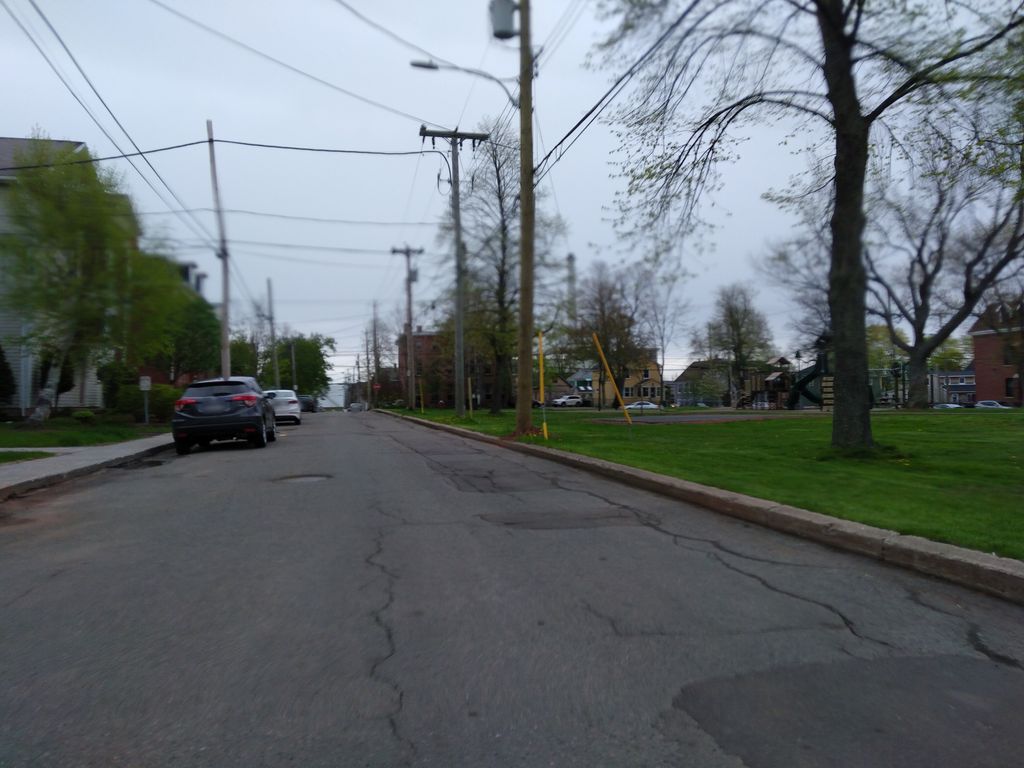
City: charlottetown